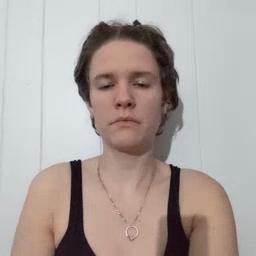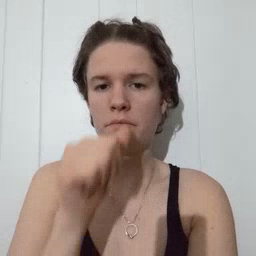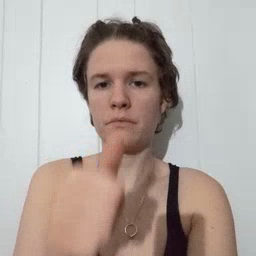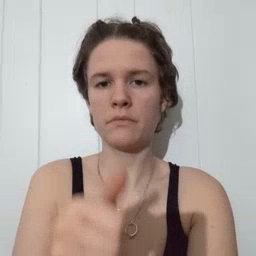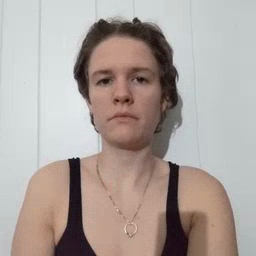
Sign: nuts